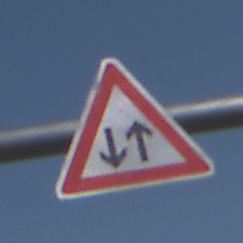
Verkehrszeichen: Gegenverkehr
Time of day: Midday
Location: Outdoor (Nature)
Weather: Clear
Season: NotSpecified
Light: Natural